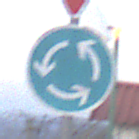
Verkehrszeichen: Kreisverkehr
Zusatzzeichen oben: VorfahrtGewaehren
Umgebung: Outdoor, Suburban
Tageszeit: SunriseSunset
Wetter: Clear
Licht: Natural
Jahreszeit: NotSpecified
Kontrast: LowContrast